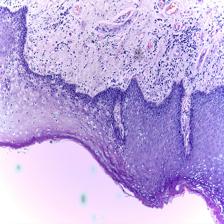
Diagnosis: Normal